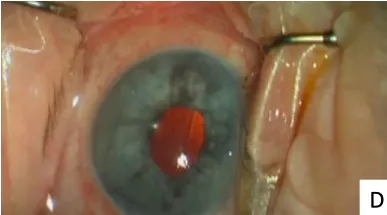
Surgical removal of the dexamethasone implant from the anterior chamber. D) Final stage of the surgery.
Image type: medical_photograph (other_medical_photograph)